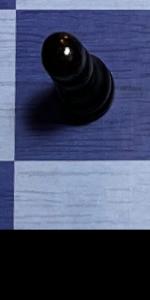
Label: Empty